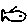
Label: fish